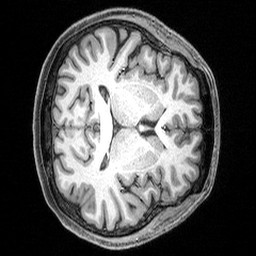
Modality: T1w
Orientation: axial
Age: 54
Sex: female
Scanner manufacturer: siemens
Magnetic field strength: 3 T
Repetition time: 2.3 s
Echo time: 0.00298 s